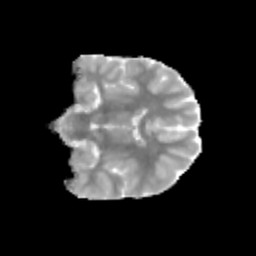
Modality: MD
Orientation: coronal
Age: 12
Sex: female
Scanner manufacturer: siemens
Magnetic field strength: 3 T
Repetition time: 3.8 s
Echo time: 0.07 s